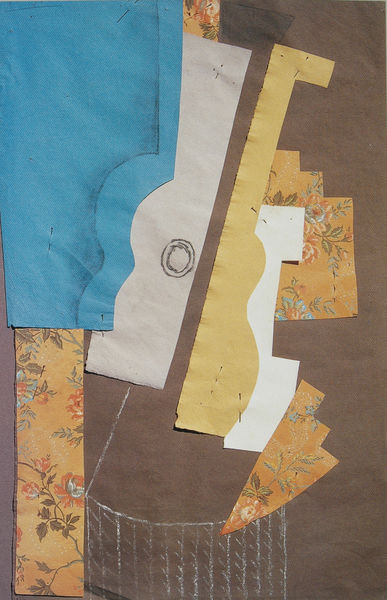
Titel: Gitarre mit Beistelltisch
Künstler: Pablo Picasso
Institution: (Privatsammlung)
Schlagwörter: blau, blätter, dunkel, schatten, weiß, gelb, kubismus, ocker, blume, blumen, braun, grau, hell, hintergrund, kreide, licht, orange, skizze, zeichnung, blüten, rosen, rot, beige, muster, hals, instrument, gitter, stoff, stoffe, gitarre, musik, kreis, rund, papier, moderne, abstrakt, modern, formen, linien, tapete, nähen, floral, musikinstrument, nadel, collage, umriss, eckig, form, stücke, schnitt, bleistift, kunst, stück, geometrisch, scherenschnitt, seiten, schneiden, nadeln, fäden, geometrie, netz, vorzeichnung, teil, teile, geklebt, ausgeschnitten, assoziation, braque, zusammengesetzt, andeutung, assoziativ, gittare, kleber, schnittmuster, stecknadel, tappe